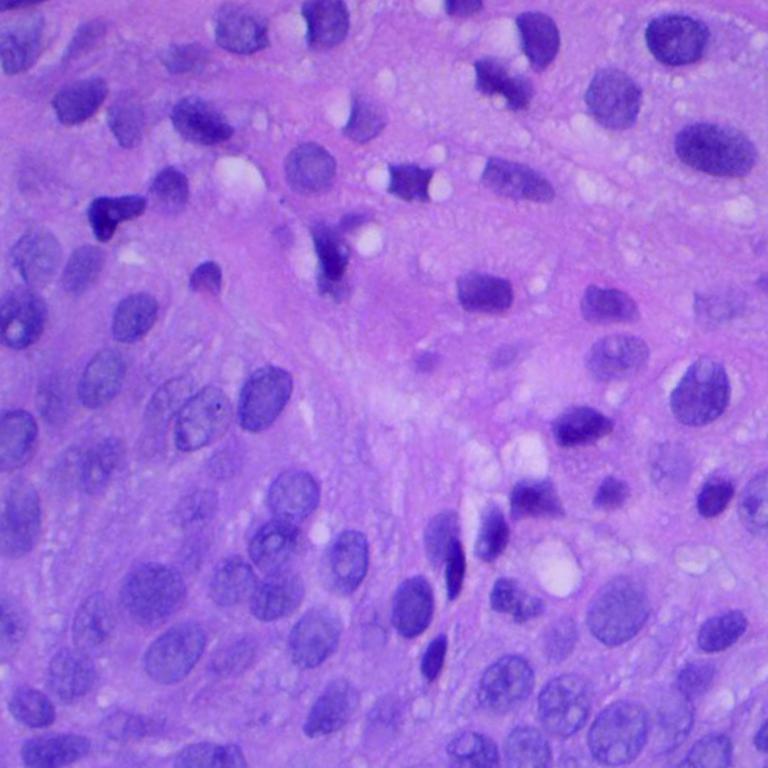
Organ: lung
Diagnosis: squamous carcinomas